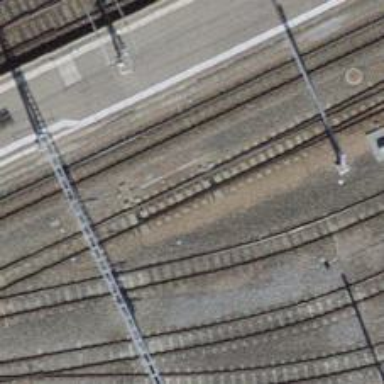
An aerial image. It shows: Narrow-gauge railway with 1 track. The tracks are electrified with contact line.